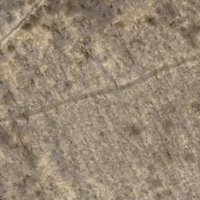
EUNIS habitat code: 43
Species observed at this site:
Oedipoda caerulescens